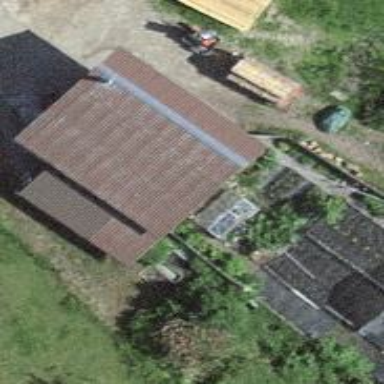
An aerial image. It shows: Barn.